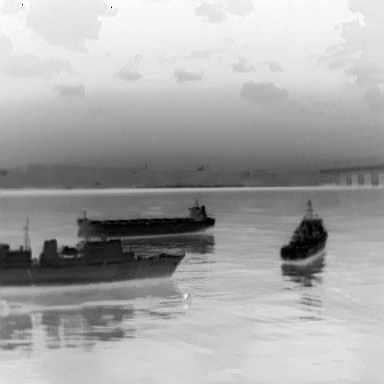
There are three objects shown in the infrared image, including a liner, and two warships.